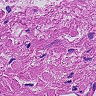
Metastatic tissue present: no